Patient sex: M
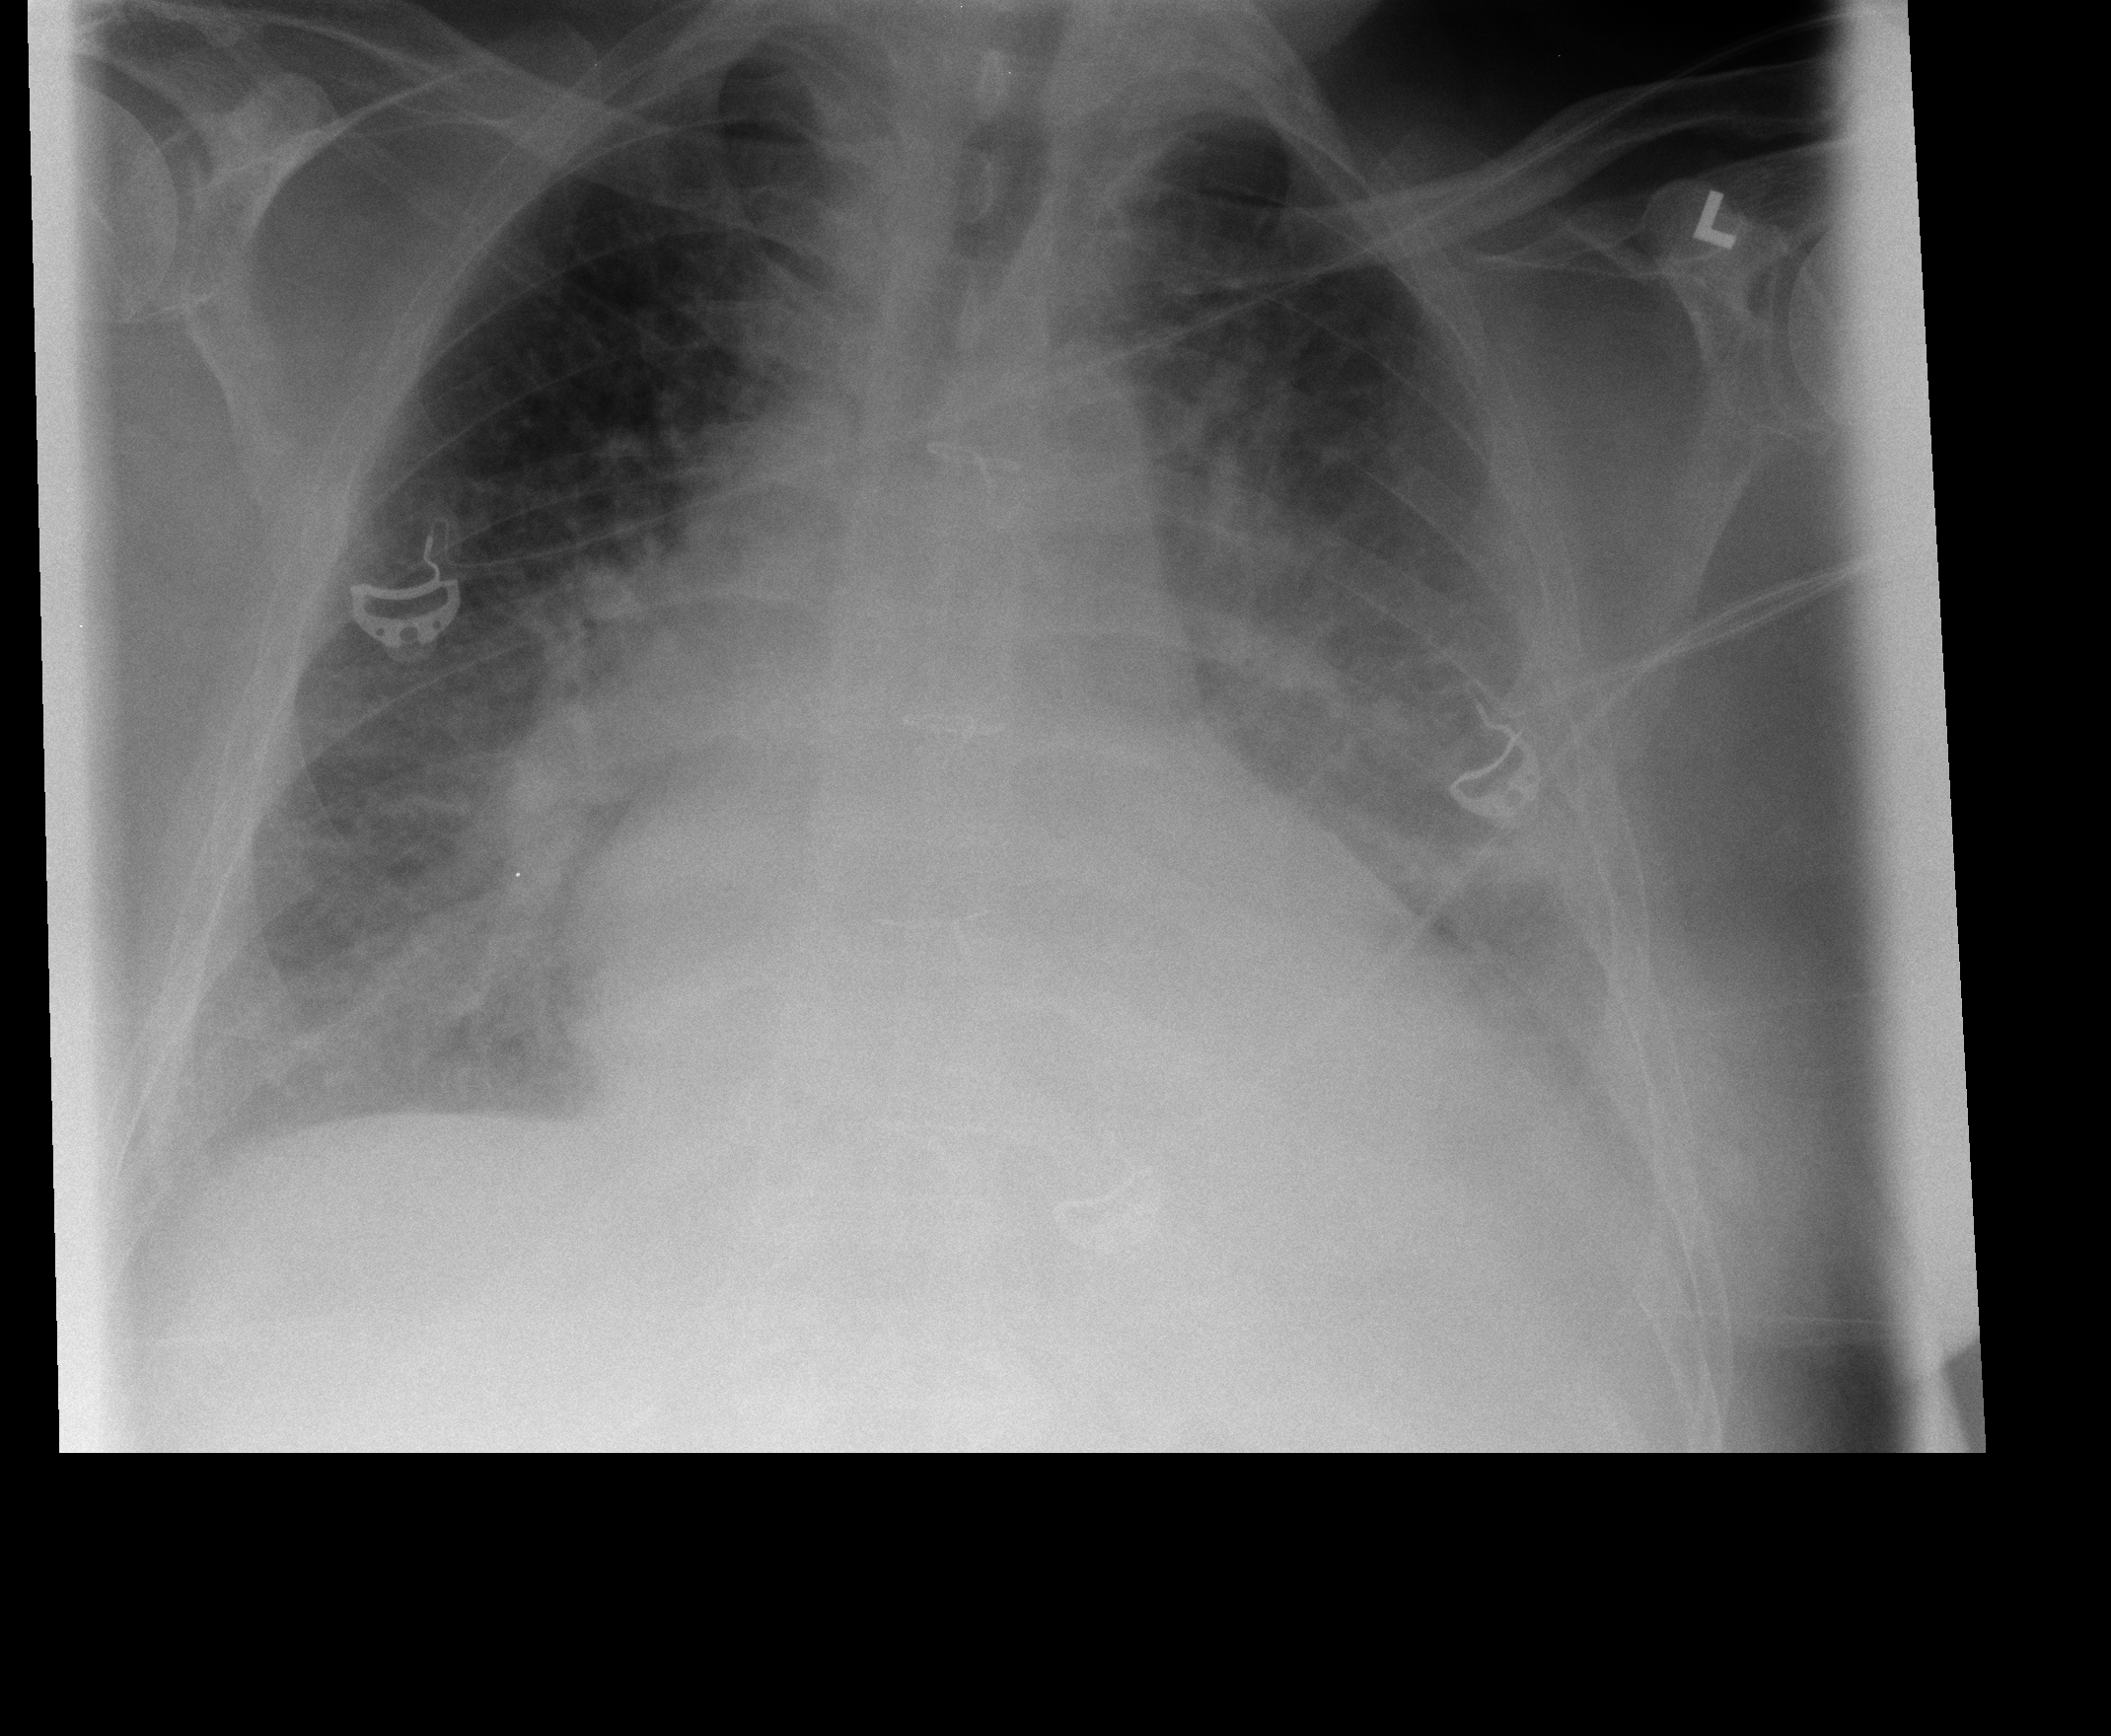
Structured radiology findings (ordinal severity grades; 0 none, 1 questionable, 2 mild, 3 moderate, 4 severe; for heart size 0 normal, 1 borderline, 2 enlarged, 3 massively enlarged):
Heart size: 2
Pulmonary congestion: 2
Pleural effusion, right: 1
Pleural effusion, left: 2
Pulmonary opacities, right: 2
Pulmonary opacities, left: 2
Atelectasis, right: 2
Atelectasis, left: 2